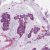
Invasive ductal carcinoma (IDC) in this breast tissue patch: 1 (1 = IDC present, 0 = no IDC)